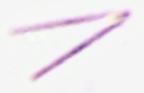
Label: Thalassionema